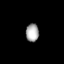
Tissue: lung
Cell type: Others
Senescence score: 0.5418
Nuclear area (px): 227
Mean DAPI intensity: 168.806